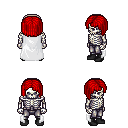
a pixel art fantasy rpg character, male body template, skeleton, white cape, metal pants, red pageboy hairstyle, black shoes, four views (front, back, left, right), 2x2 character sprite sheet, small pixel art, hard edges, no anti-aliasing